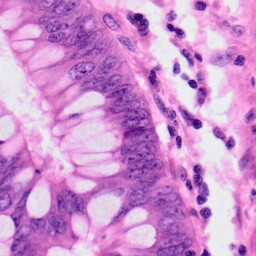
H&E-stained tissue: Colon